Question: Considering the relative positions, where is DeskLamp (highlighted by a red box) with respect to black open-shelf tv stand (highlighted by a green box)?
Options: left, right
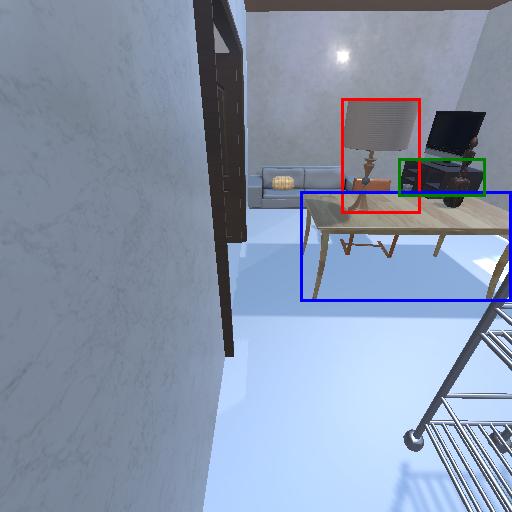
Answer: left